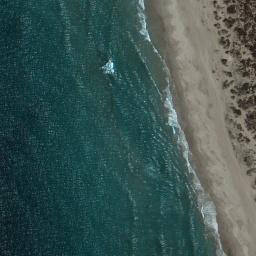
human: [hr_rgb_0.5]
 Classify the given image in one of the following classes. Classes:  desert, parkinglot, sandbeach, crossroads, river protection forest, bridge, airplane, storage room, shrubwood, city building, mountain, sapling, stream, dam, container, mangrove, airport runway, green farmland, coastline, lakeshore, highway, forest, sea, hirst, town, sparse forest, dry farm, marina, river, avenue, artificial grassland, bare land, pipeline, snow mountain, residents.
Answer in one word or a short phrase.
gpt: coastline